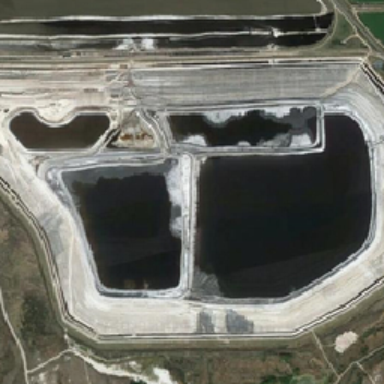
The green pond is on the hill and surrounded by rocks .